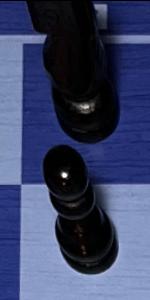
Label: Pawn_Black